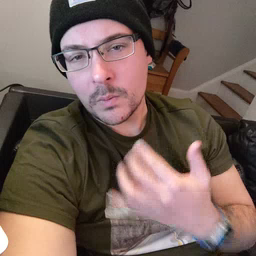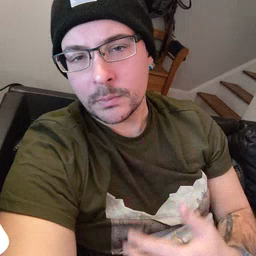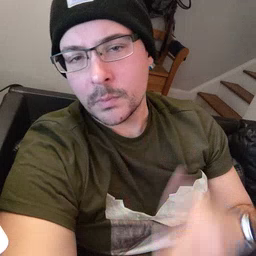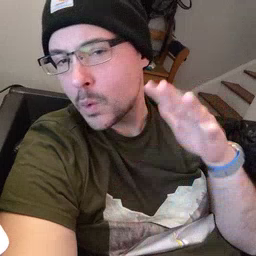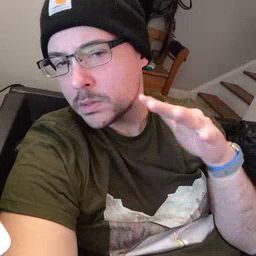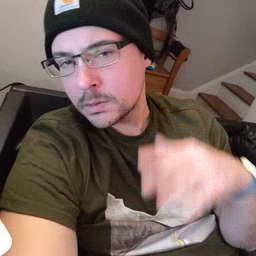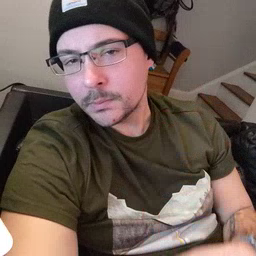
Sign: noisy